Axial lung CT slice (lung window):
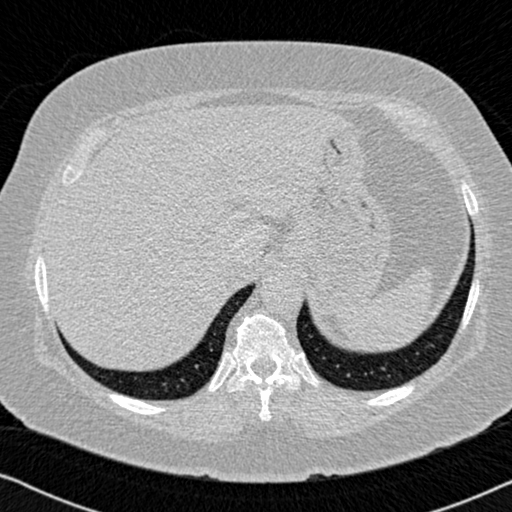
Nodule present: no